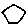
Label: hexagon